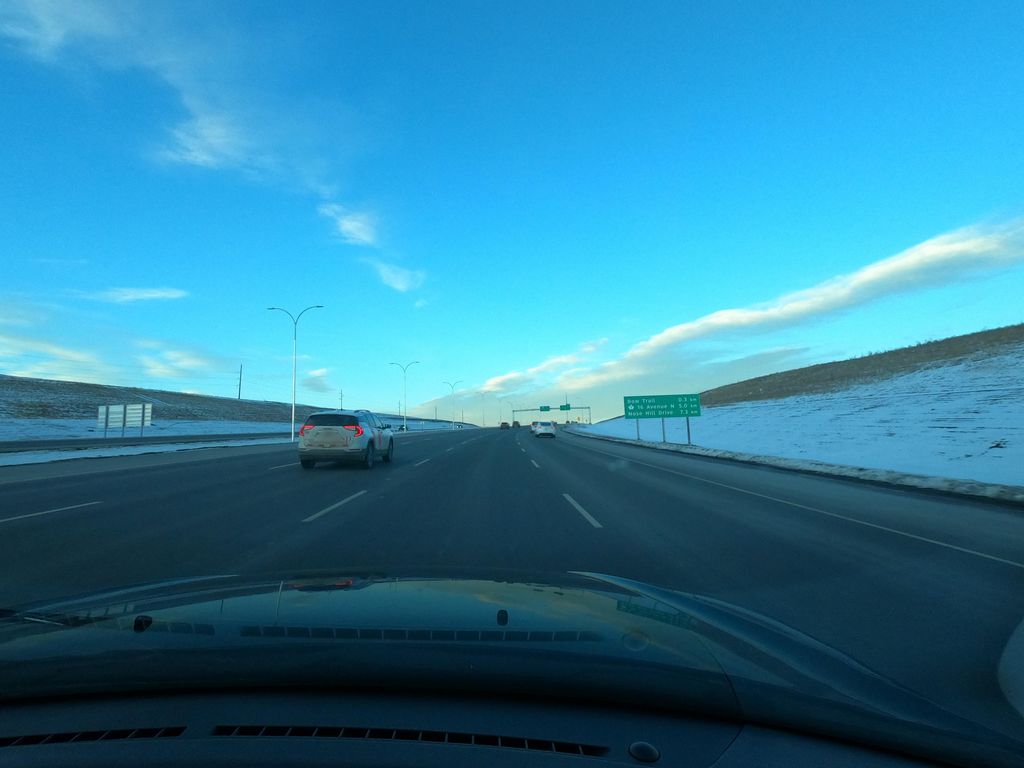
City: calgary